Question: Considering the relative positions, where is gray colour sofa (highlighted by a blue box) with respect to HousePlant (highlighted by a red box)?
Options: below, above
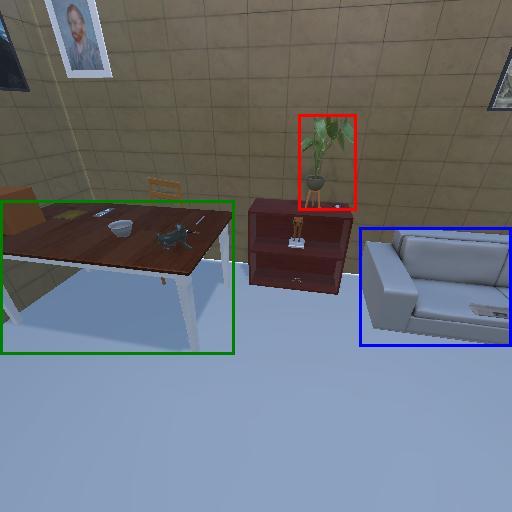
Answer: below